Aerial crown-view tile of a tropical tree (Barro Colorado Island, Panama), acquired 20250124:
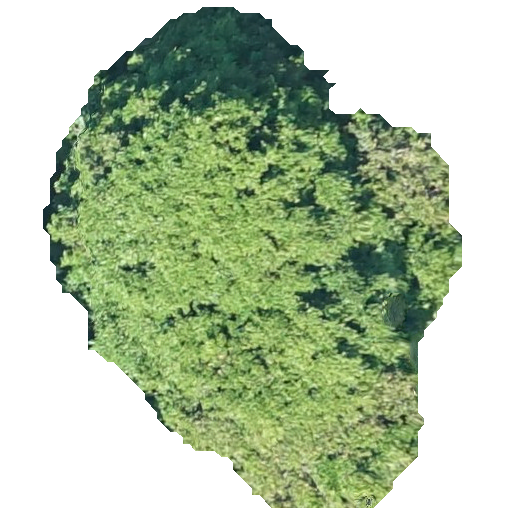
Species: Prioria copaifera
GBIF accepted scientific name: Prioria copaifera
Crown area: 212.192 m²